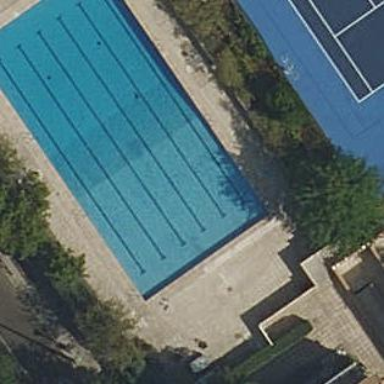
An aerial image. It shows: Swimming pool located in leisure land.